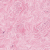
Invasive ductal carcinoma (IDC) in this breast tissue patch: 0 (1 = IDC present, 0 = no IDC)